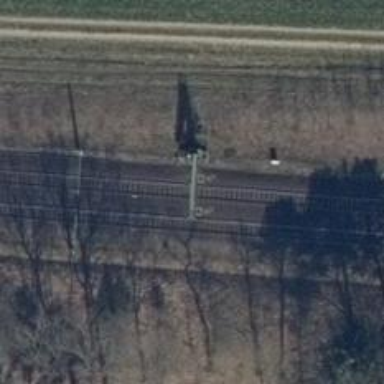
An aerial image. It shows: Railway signal.